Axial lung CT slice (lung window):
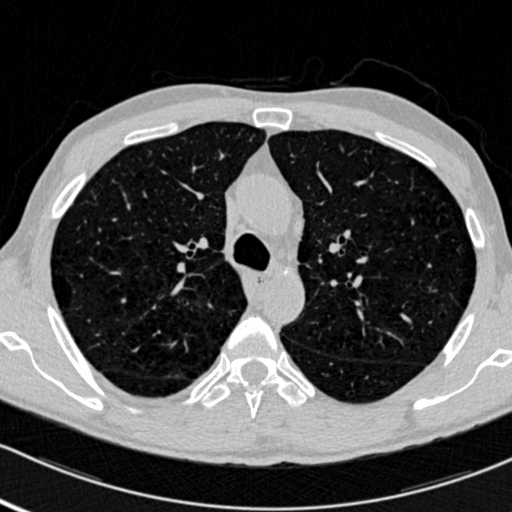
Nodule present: no